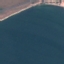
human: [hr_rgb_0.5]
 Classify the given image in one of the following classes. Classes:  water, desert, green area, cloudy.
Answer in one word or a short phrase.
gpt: water